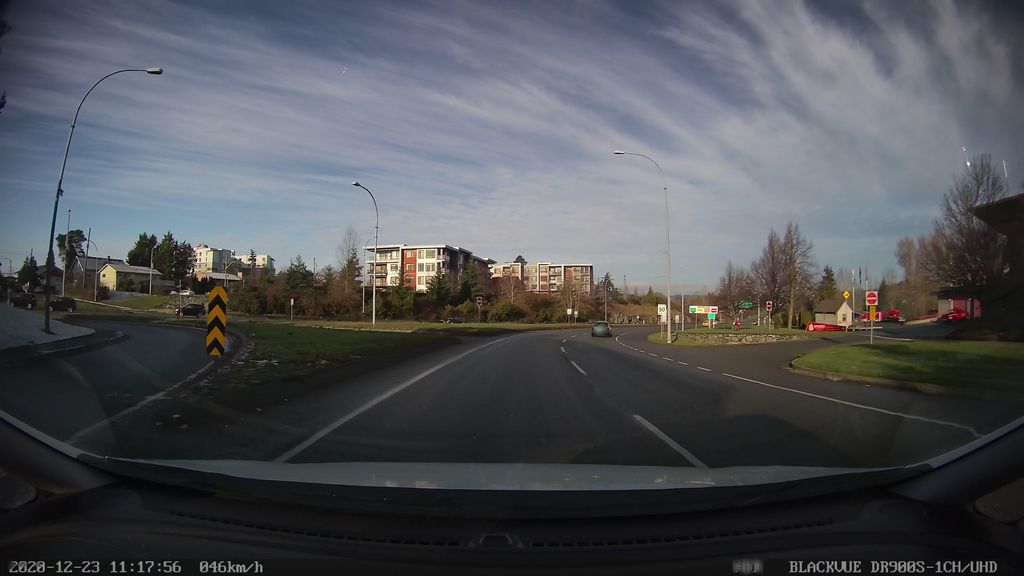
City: victoria